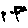
Label: flower